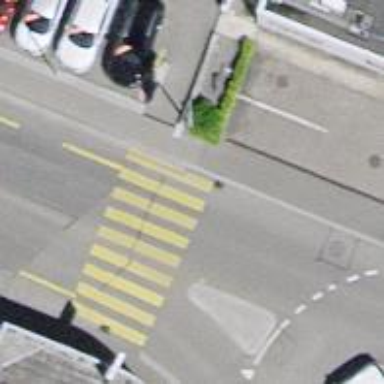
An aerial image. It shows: Marked zebra crossing on the road.